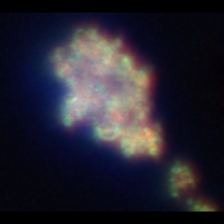
Taxon: Unknown_detritus
Group: Unknown